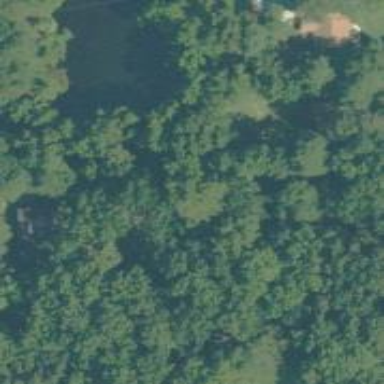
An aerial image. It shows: Mixed woodland area with variety of leaf types and cycles.